Question: The problem is if I rotate the Triangle and the rotation is over 1.6f it starts to flickering.

Here is a piece of code:
-here is a small setting which is initalized in the renderer
'''
mCamPosition = D3DXVECTOR3{ 0.0f, 0.0f, -0.5f };
mCamTarget = D3DXVECTOR3{ 0.0f, 0.0f, 0.0f };
mCamUp = D3DXVECTOR3{ 0.0f, 1.0f,0.0f };
D3DXMatrixLookAtLH(&mCamView, &mCamPosition, &mCamTarget, &mCamUp);
D3DXMatrixPerspectiveFovLH(&mCamProjection, 0.4f * static_cast<float32>(M_PI),
static_cast<float32>(pWindow->GetSize().Width) / static_cast<float32>(pWindow->GetSize().Height),
1.0f,
1000.0f);
'''
-part of the main loop
'''
...
rotation += 0.0005f;
MeshTransform.SetRotation(rotation);
Renderer->Clear();
Renderer->Draw(Mesh, Shader, &MeshTransform);
Renderer->Display();
...
'''
-part of the draw function
'''
D3DXMATRIX MeshTranslation;
D3DXMATRIX MeshRotaiton;
D3DXMATRIX MeshWorld;
D3DXMatrixIdentity(&MeshWorld);
D3DXMatrixIdentity(&MeshRotaiton);
D3DXMatrixIdentity(&MeshTranslation);
//Translation
D3DXMatrixTranslation(&MeshTranslation, pTransform->mPosition.X, pTransform->mPosition.Y, 0.0f);
//Rotation
D3DXVECTOR3 RotAxis{ 0.0f, 0.0f, 1.0f };
D3DXMatrixRotationAxis(&MeshRotaiton, &RotAxis, pTransform->mRotation);
MeshWorld = MeshRotaiton * MeshTranslation;
mWVP = MeshWorld * mCamView * mCamProjection;
D3DXMatrixTranspose(&mCBPerObject.WVP, &mWVP);
pContext->DeviceContext->UpdateSubresource(pPerObjectBuffer, NULL, nullptr, &mCBPerObject, NULL, NULL);
pContext->DeviceContext->VSSetConstantBuffers(0, 1, &pPerObjectBuffer);
pContext->DeviceContext->VSSetShader(pShader->cpVertexShader.Get(), 0, 0);
pContext->DeviceContext->PSSetShader(pShader->cpPixelShader.Get(), 0, 0);
...Drawing
'''
-Shader file
'''
cbuffer cbPerObject
{
float4x4 WVP;
};
struct VS_OUTPUT
{
float4 Position : SV_POSITION;
float4 Color : COLOR;
};
VS_OUTPUT VS(float4 InPosition : POSITION, float4 InColor : COLOR)
{
VS_OUTPUT Output;
Output.Position = mul(InPosition, WVP);
Output.Color = InColor;
return Output;
}
float4 PS(VS_OUTPUT Input) : SV_TARGET
{
return Input.Color;
}
'''
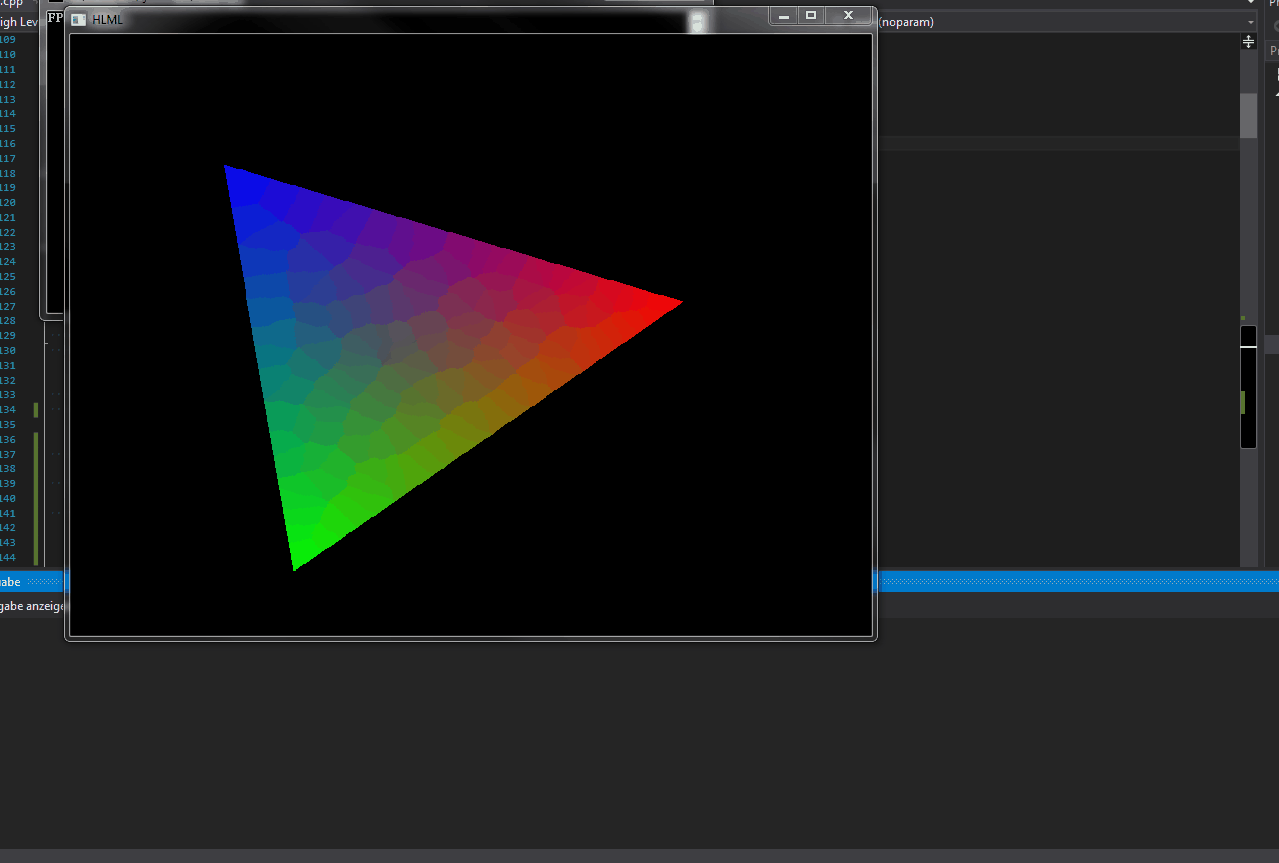
Answer: Adjust your near plane of projection matrix ... Try a Lower
value for near plane.